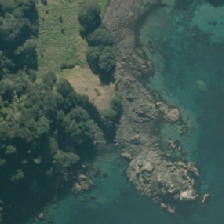
Land cover: low_producing_grassland